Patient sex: M
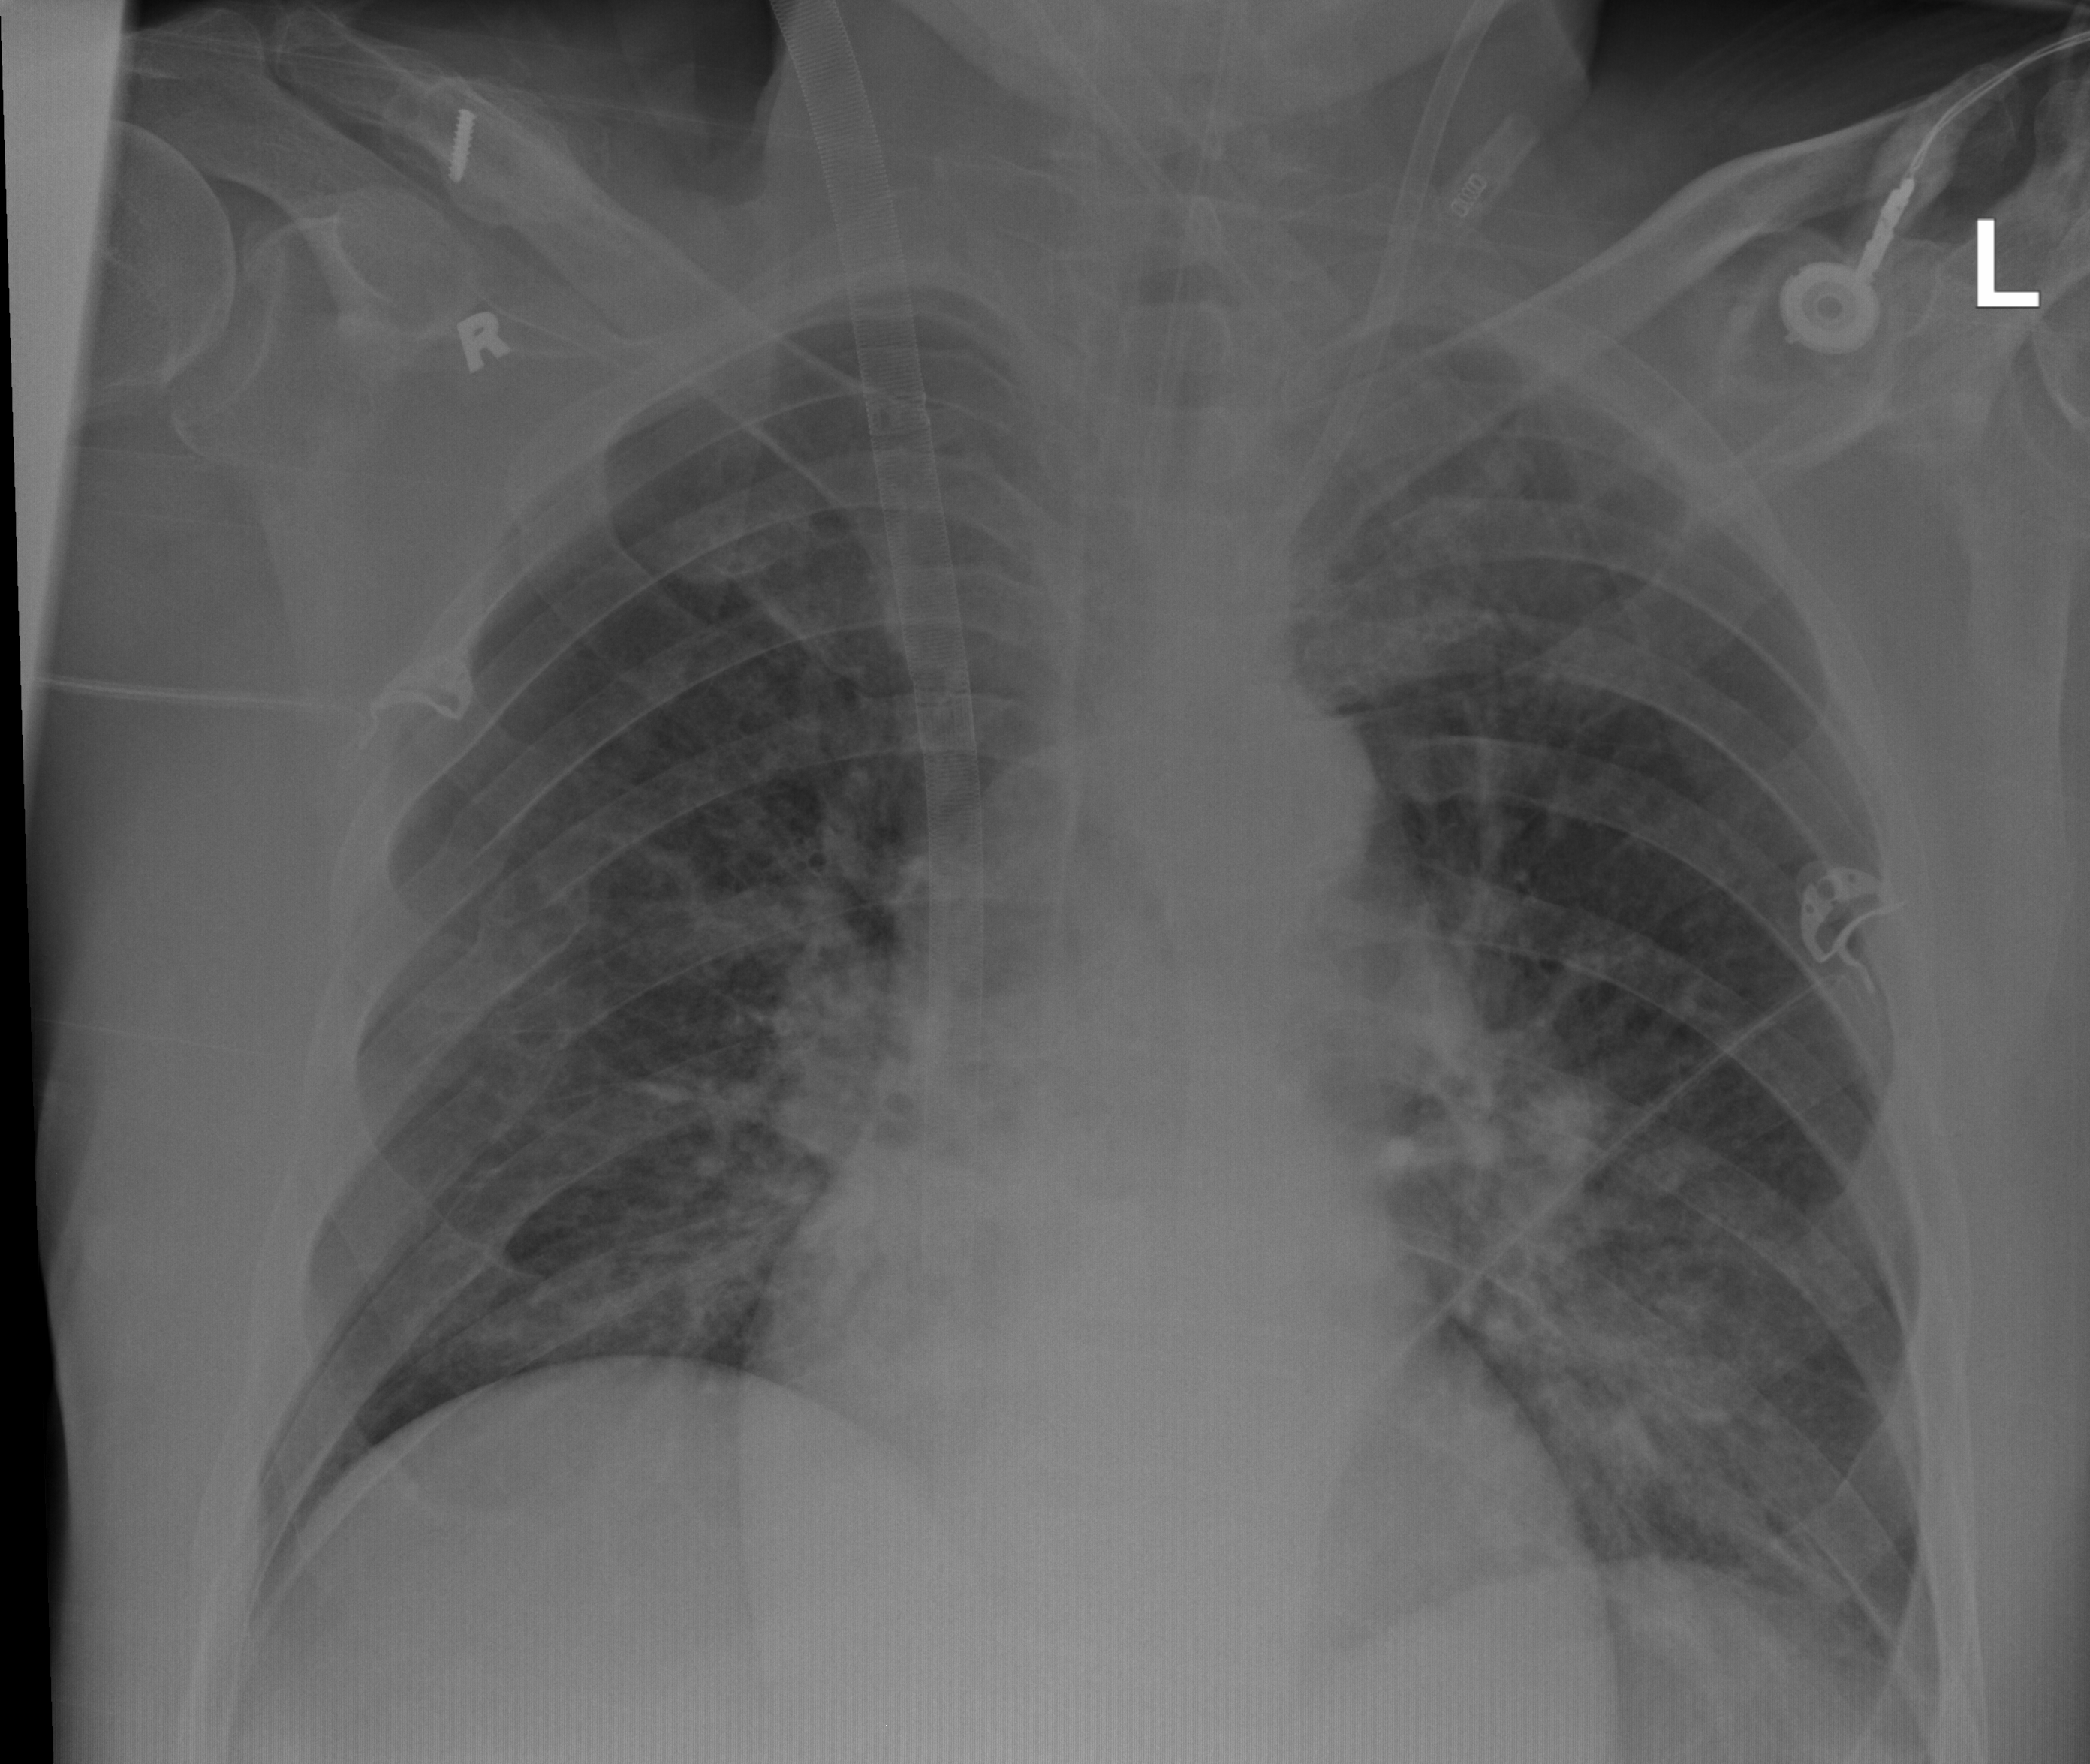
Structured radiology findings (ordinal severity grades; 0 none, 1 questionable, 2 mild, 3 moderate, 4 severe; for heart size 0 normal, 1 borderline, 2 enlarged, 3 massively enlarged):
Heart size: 1
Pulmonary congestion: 3
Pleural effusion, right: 0
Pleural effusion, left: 0
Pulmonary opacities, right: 2
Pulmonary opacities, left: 3
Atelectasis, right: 2
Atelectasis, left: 2